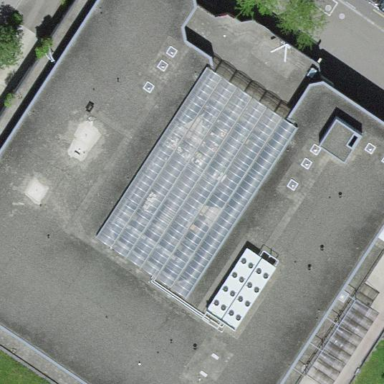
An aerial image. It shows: Retail building with flat roof.